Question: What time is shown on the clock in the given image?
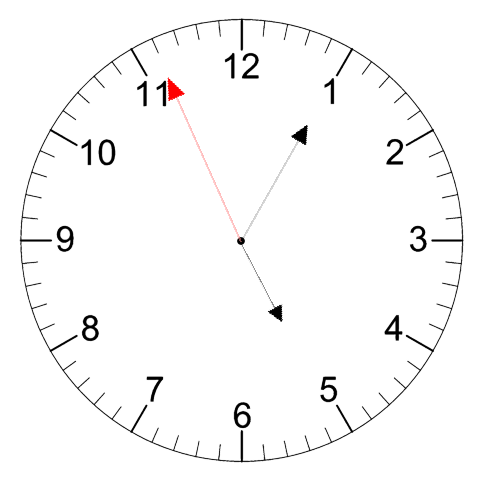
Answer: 05:04:56